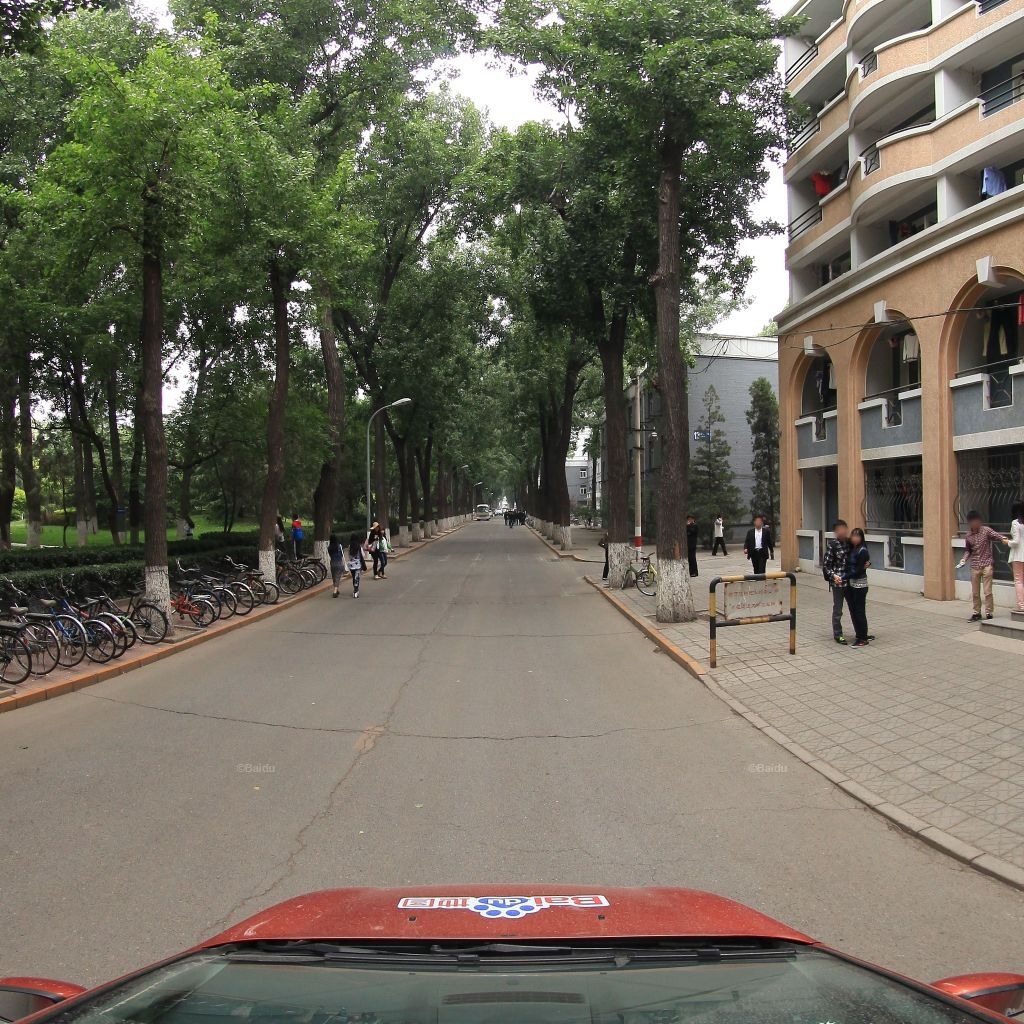
Region: Haidian
Road damage annotations: longitudinal crack, transverse crack, transverse crack, transverse crack, transverse crack, transverse crack